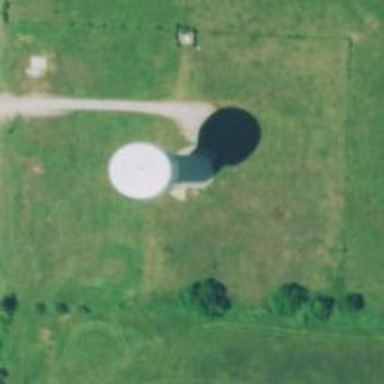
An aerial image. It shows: Water tower that is man-made.